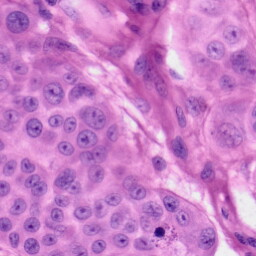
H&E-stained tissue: Skin